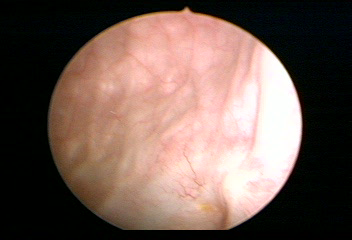
Modality: WLC
Class: Normal mucosa
Bladder cancer association: No